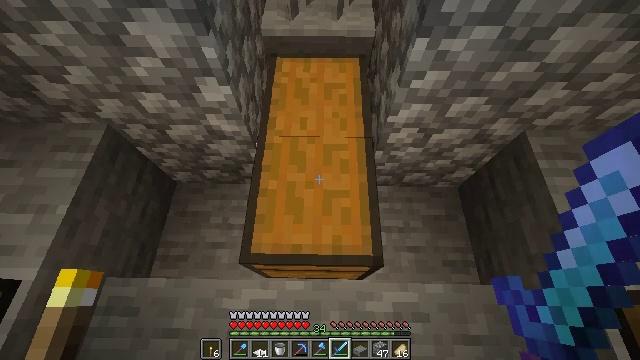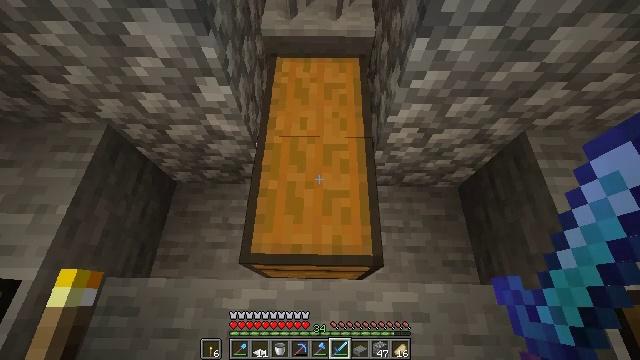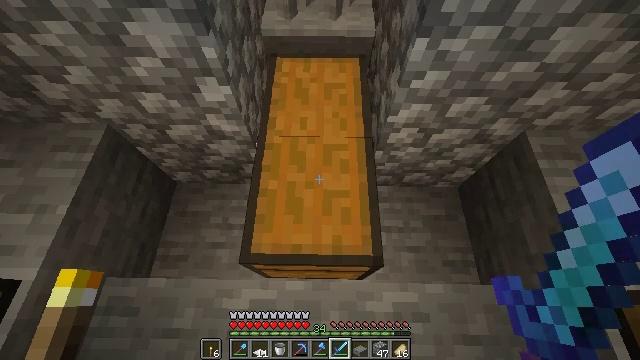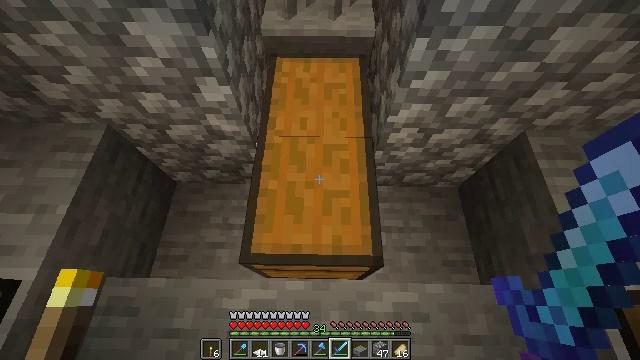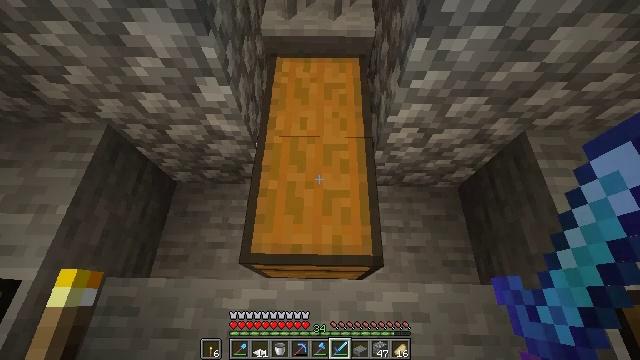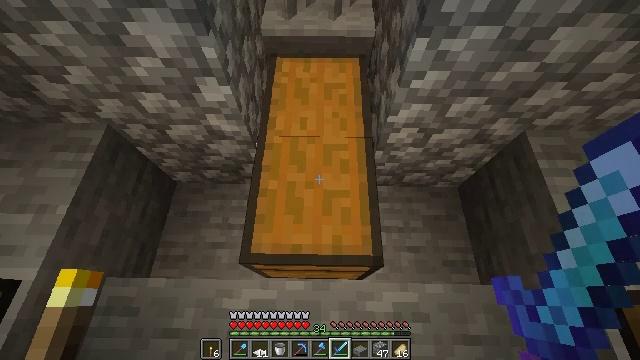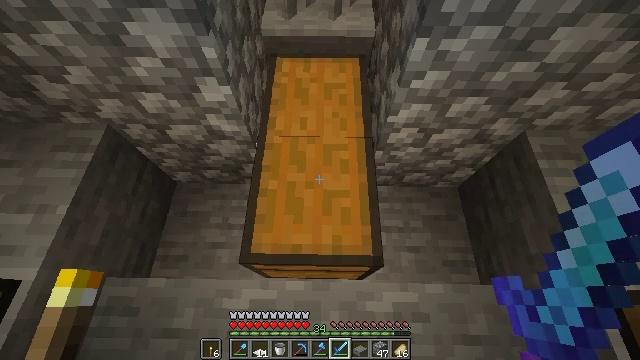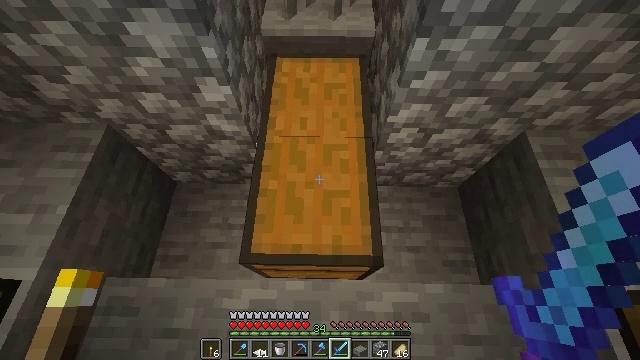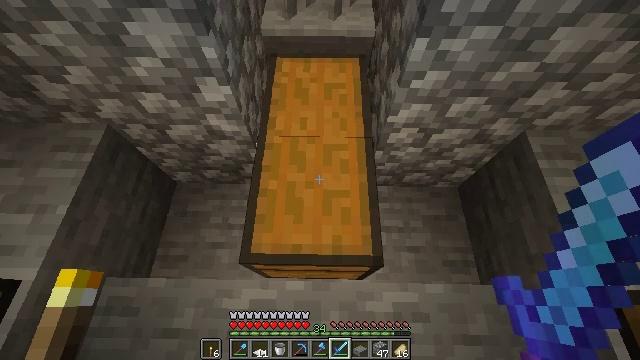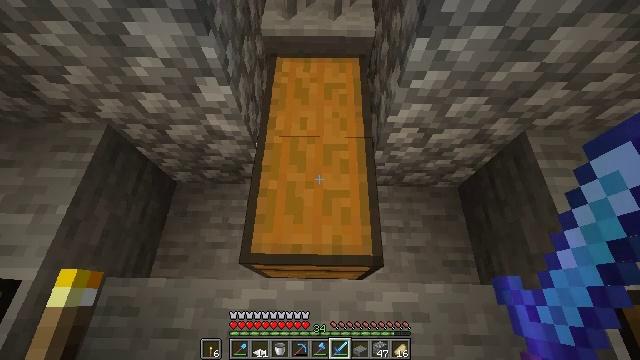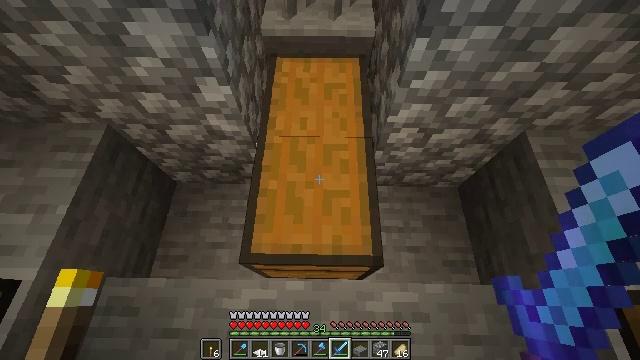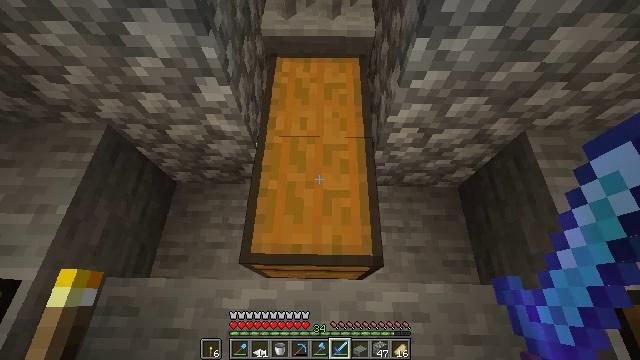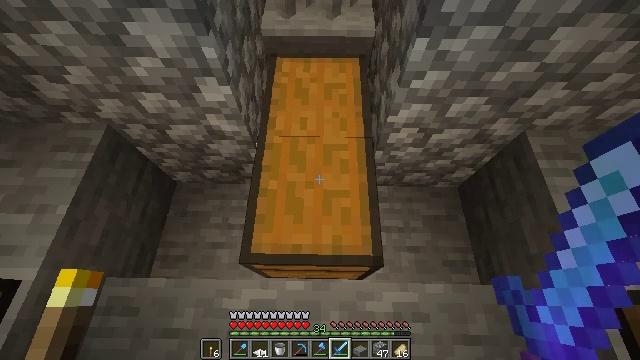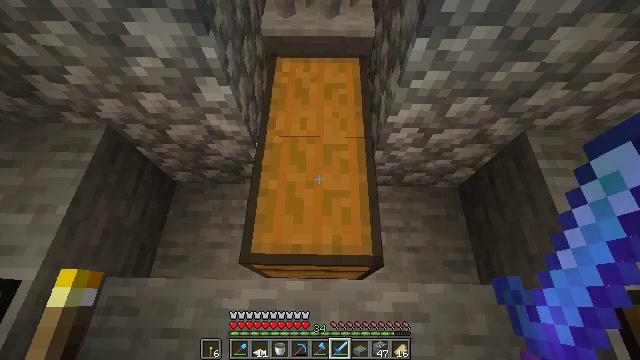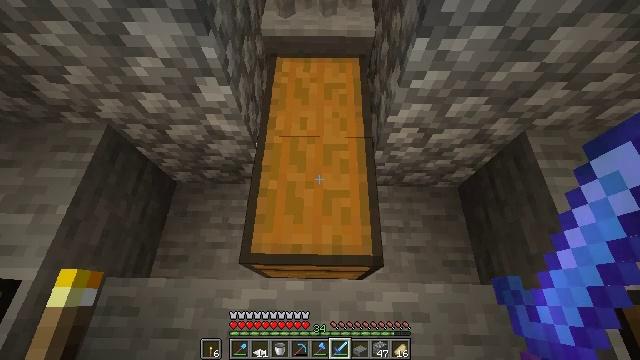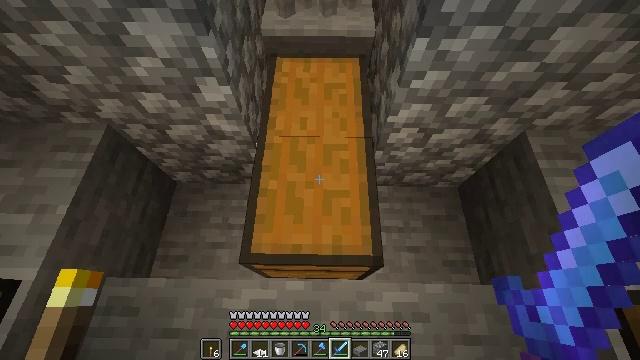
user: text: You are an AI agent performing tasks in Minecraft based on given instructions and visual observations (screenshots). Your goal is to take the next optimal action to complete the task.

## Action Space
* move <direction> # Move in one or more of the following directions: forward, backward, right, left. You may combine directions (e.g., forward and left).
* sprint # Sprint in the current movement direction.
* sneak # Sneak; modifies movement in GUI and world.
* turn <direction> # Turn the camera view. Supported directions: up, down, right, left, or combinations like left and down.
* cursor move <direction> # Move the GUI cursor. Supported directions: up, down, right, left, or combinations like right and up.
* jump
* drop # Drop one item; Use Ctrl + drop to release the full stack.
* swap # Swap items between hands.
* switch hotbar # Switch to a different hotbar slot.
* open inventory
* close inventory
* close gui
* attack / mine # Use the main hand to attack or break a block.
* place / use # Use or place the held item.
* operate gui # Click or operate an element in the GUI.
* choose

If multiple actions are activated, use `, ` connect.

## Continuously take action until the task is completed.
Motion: motion action
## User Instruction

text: Remove a diamond sword from the inventory.
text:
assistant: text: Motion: no_op
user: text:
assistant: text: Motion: no_op
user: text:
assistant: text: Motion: no_op
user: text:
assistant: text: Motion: no_op
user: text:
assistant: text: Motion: no_op
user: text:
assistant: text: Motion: no_op
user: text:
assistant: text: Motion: no_op
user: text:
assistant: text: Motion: no_op
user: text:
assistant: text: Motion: no_op
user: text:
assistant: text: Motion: no_op
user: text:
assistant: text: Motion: no_op
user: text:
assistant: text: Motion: no_op
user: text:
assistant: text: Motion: no_op
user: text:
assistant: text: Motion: no_op
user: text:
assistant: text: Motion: no_op
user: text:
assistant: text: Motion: no_op
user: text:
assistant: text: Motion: no_op
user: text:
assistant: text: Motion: no_op
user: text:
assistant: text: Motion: no_op
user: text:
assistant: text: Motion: no_op
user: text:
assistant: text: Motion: no_op
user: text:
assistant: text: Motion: no_op
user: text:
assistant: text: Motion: no_op
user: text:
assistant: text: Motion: no_op
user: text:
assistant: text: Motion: no_op
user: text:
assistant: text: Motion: no_op
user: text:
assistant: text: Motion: no_op
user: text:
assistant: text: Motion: no_op
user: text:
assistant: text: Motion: no_op
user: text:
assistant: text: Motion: no_op